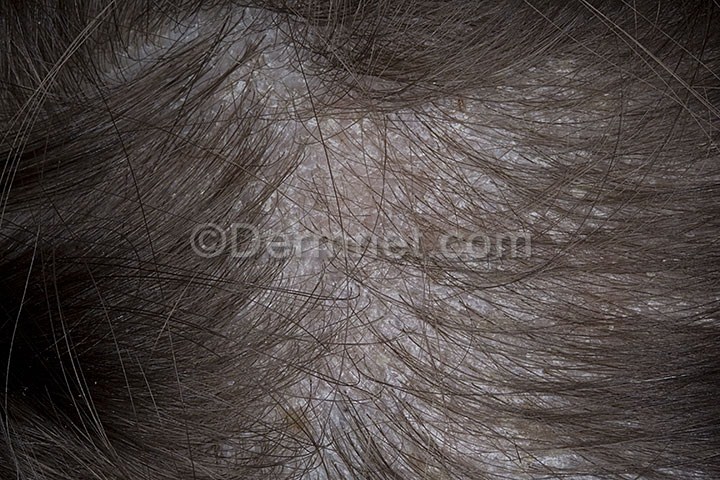
Disease: Tinea Ringworm Candidiasis and other Fungal Infections